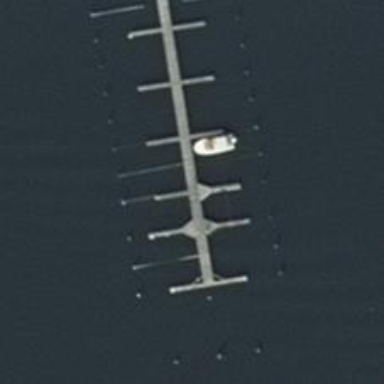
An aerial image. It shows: Man-made pier.